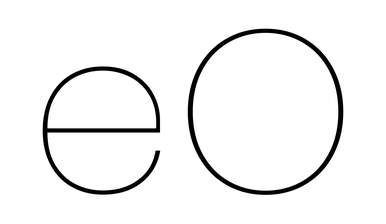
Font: Poppins-Thin